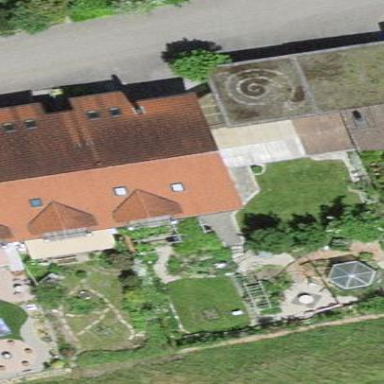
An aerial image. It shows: Residential building.